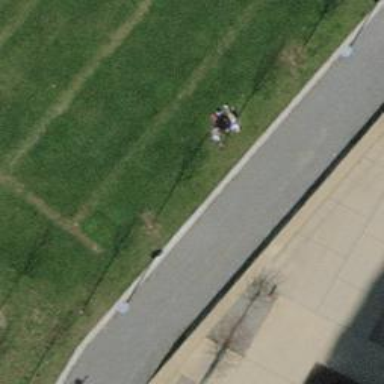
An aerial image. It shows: Bench for seating.